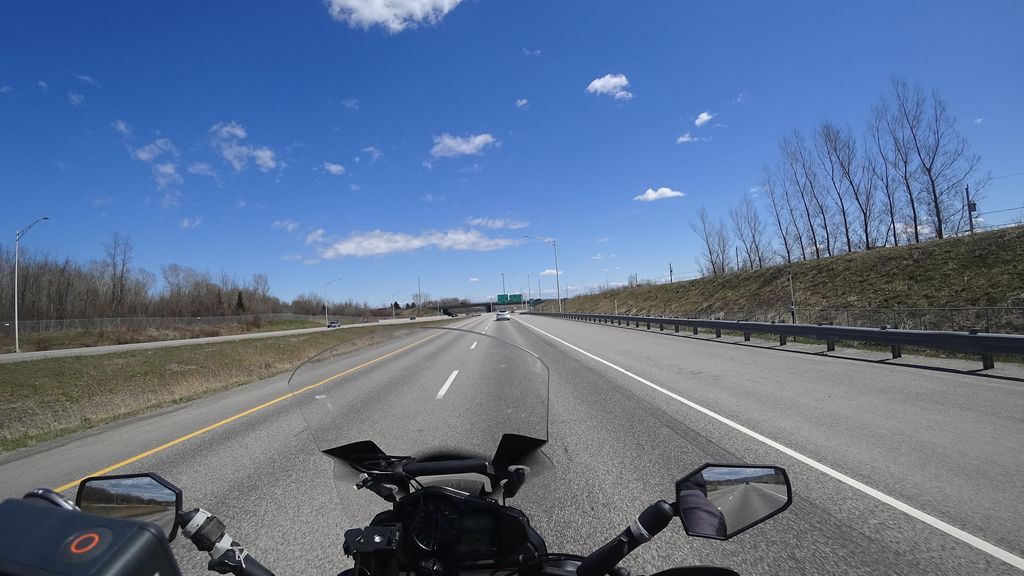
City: quebec_city